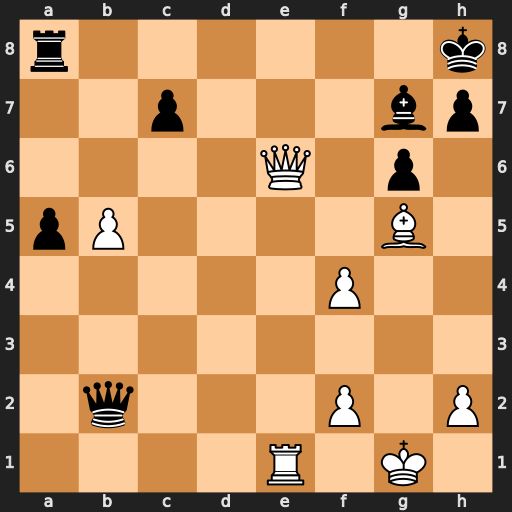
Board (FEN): r6k/2p3bp/4Q1p1/pP4B1/5P2/8/1q3P1P/4R1K1
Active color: w
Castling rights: -
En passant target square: -
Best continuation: Qe8+ Rxe8 Rxe8+ Bf8 Bh6 Qb1+ Kg2 Qe4+ Rxe4